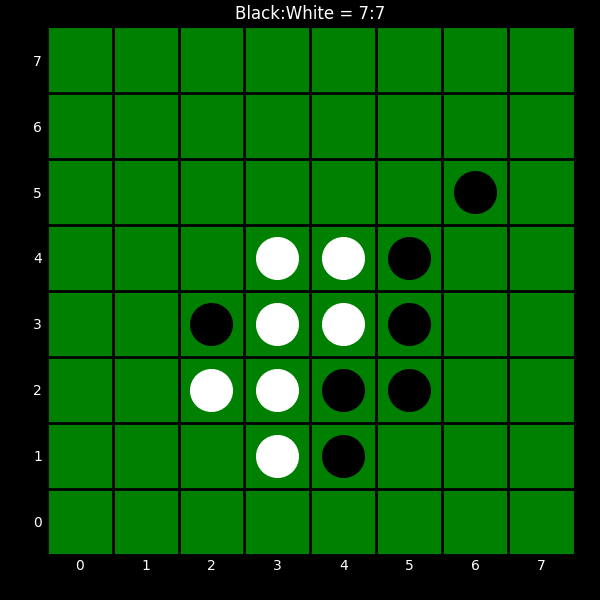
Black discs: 7
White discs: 7